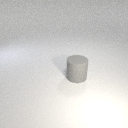
large gray rubber cylinder